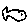
Label: fish